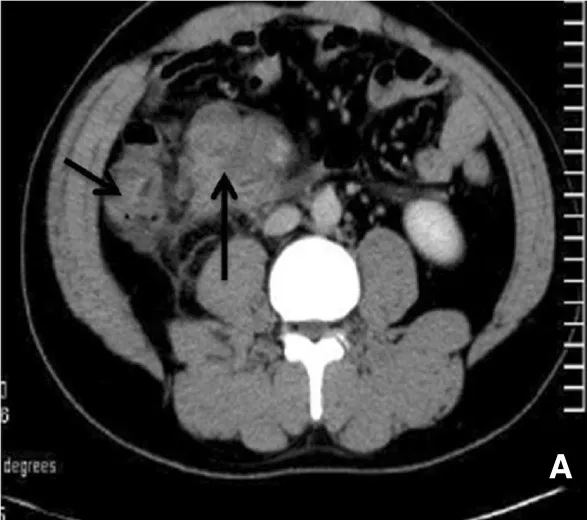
Computed tomography. (A) Note the thickened wall of the ascending colon (short arrow) and enlarged lymph nodes in the mesentery (long arrow).
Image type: radiology (ct)